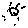
Label: sun